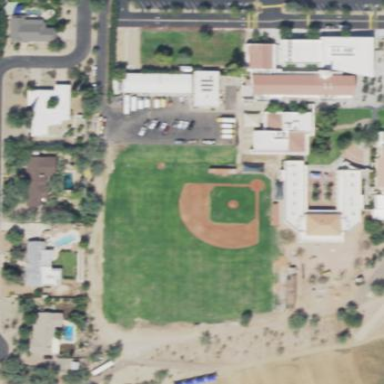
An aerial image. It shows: Baseball pitch for leisure land.